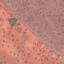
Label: PermanentCrop